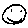
Label: smiley face